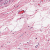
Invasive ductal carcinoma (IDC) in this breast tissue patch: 0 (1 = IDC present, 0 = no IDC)